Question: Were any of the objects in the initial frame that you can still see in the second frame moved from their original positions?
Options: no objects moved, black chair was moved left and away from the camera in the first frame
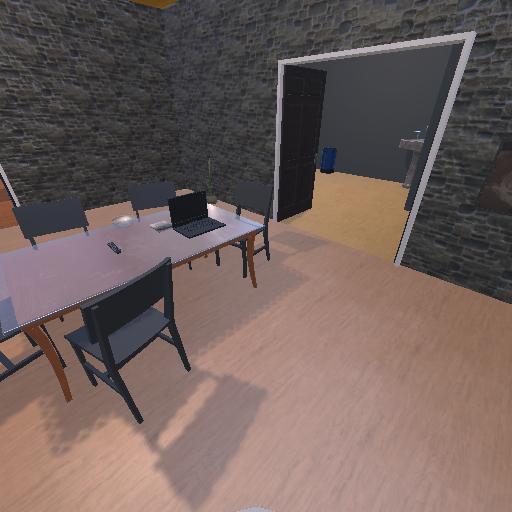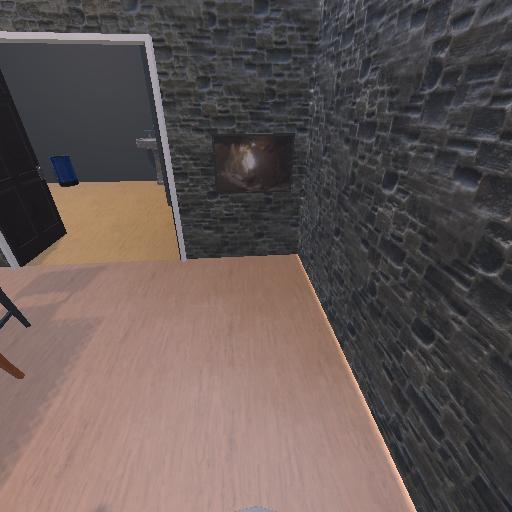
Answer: no objects moved